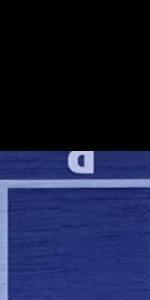
Label: Empty